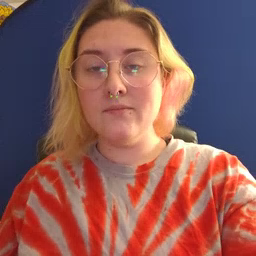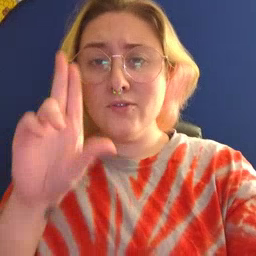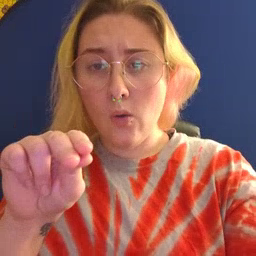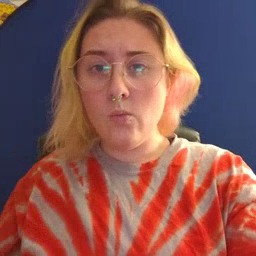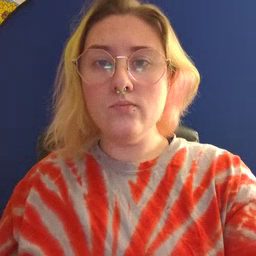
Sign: no